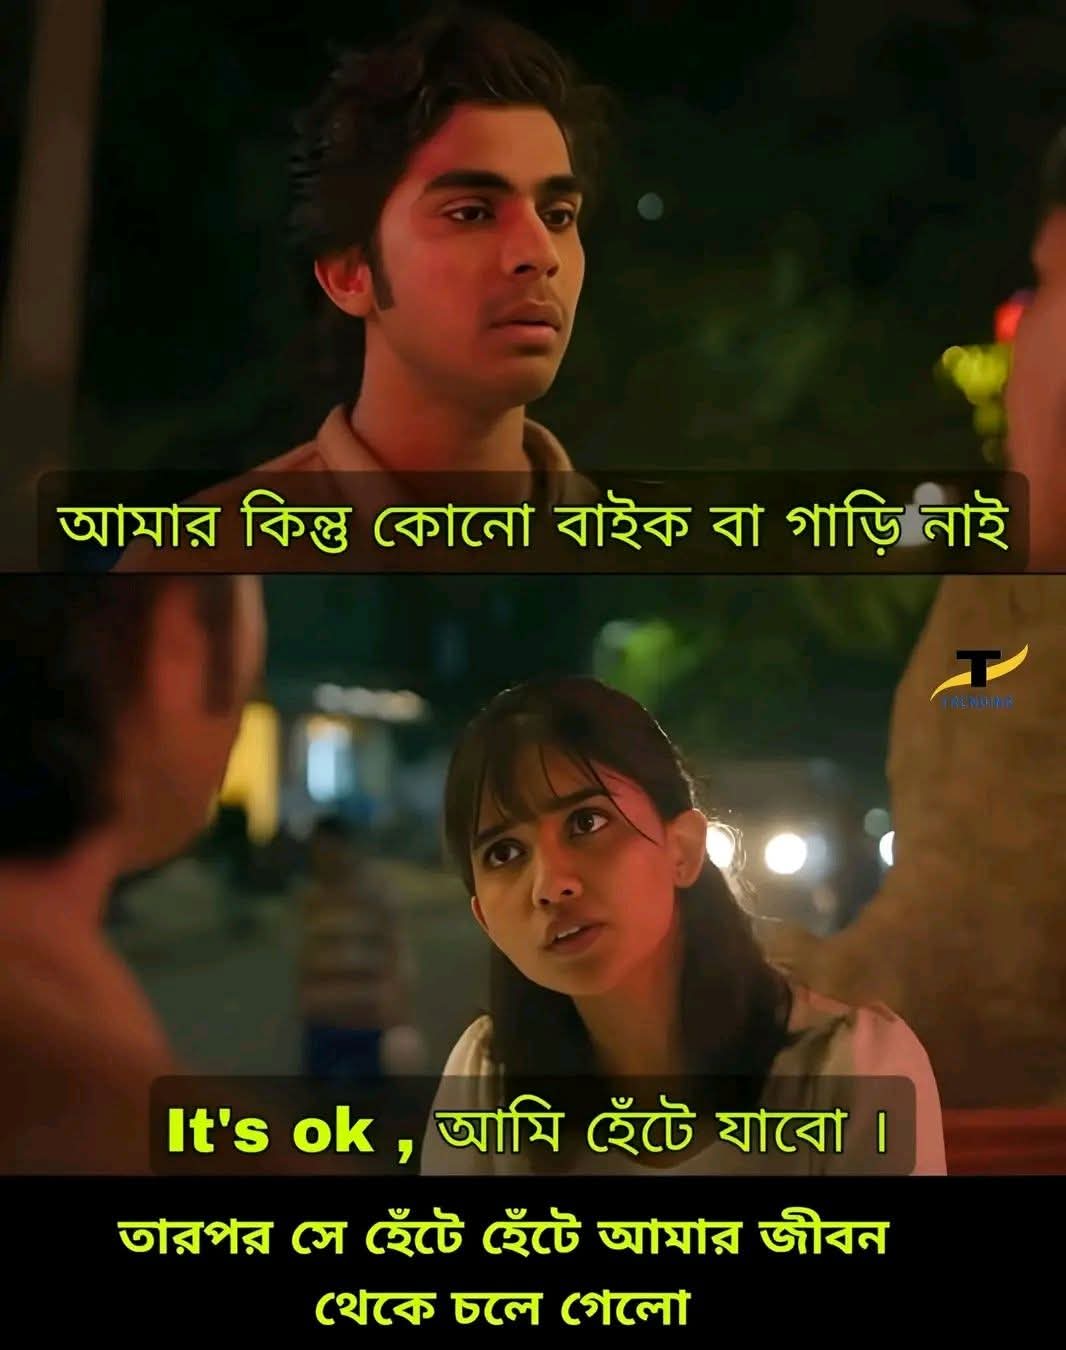
Text: আমার কিন্তু কোনো বাইক বা গাড়ি নাই
It's ok, আমি হেঁটে যাবো।
তারপর সে হেঁটে হেঁটে আমার জীবন থেকে চলে গেলো
Label: Non Hate